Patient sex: F
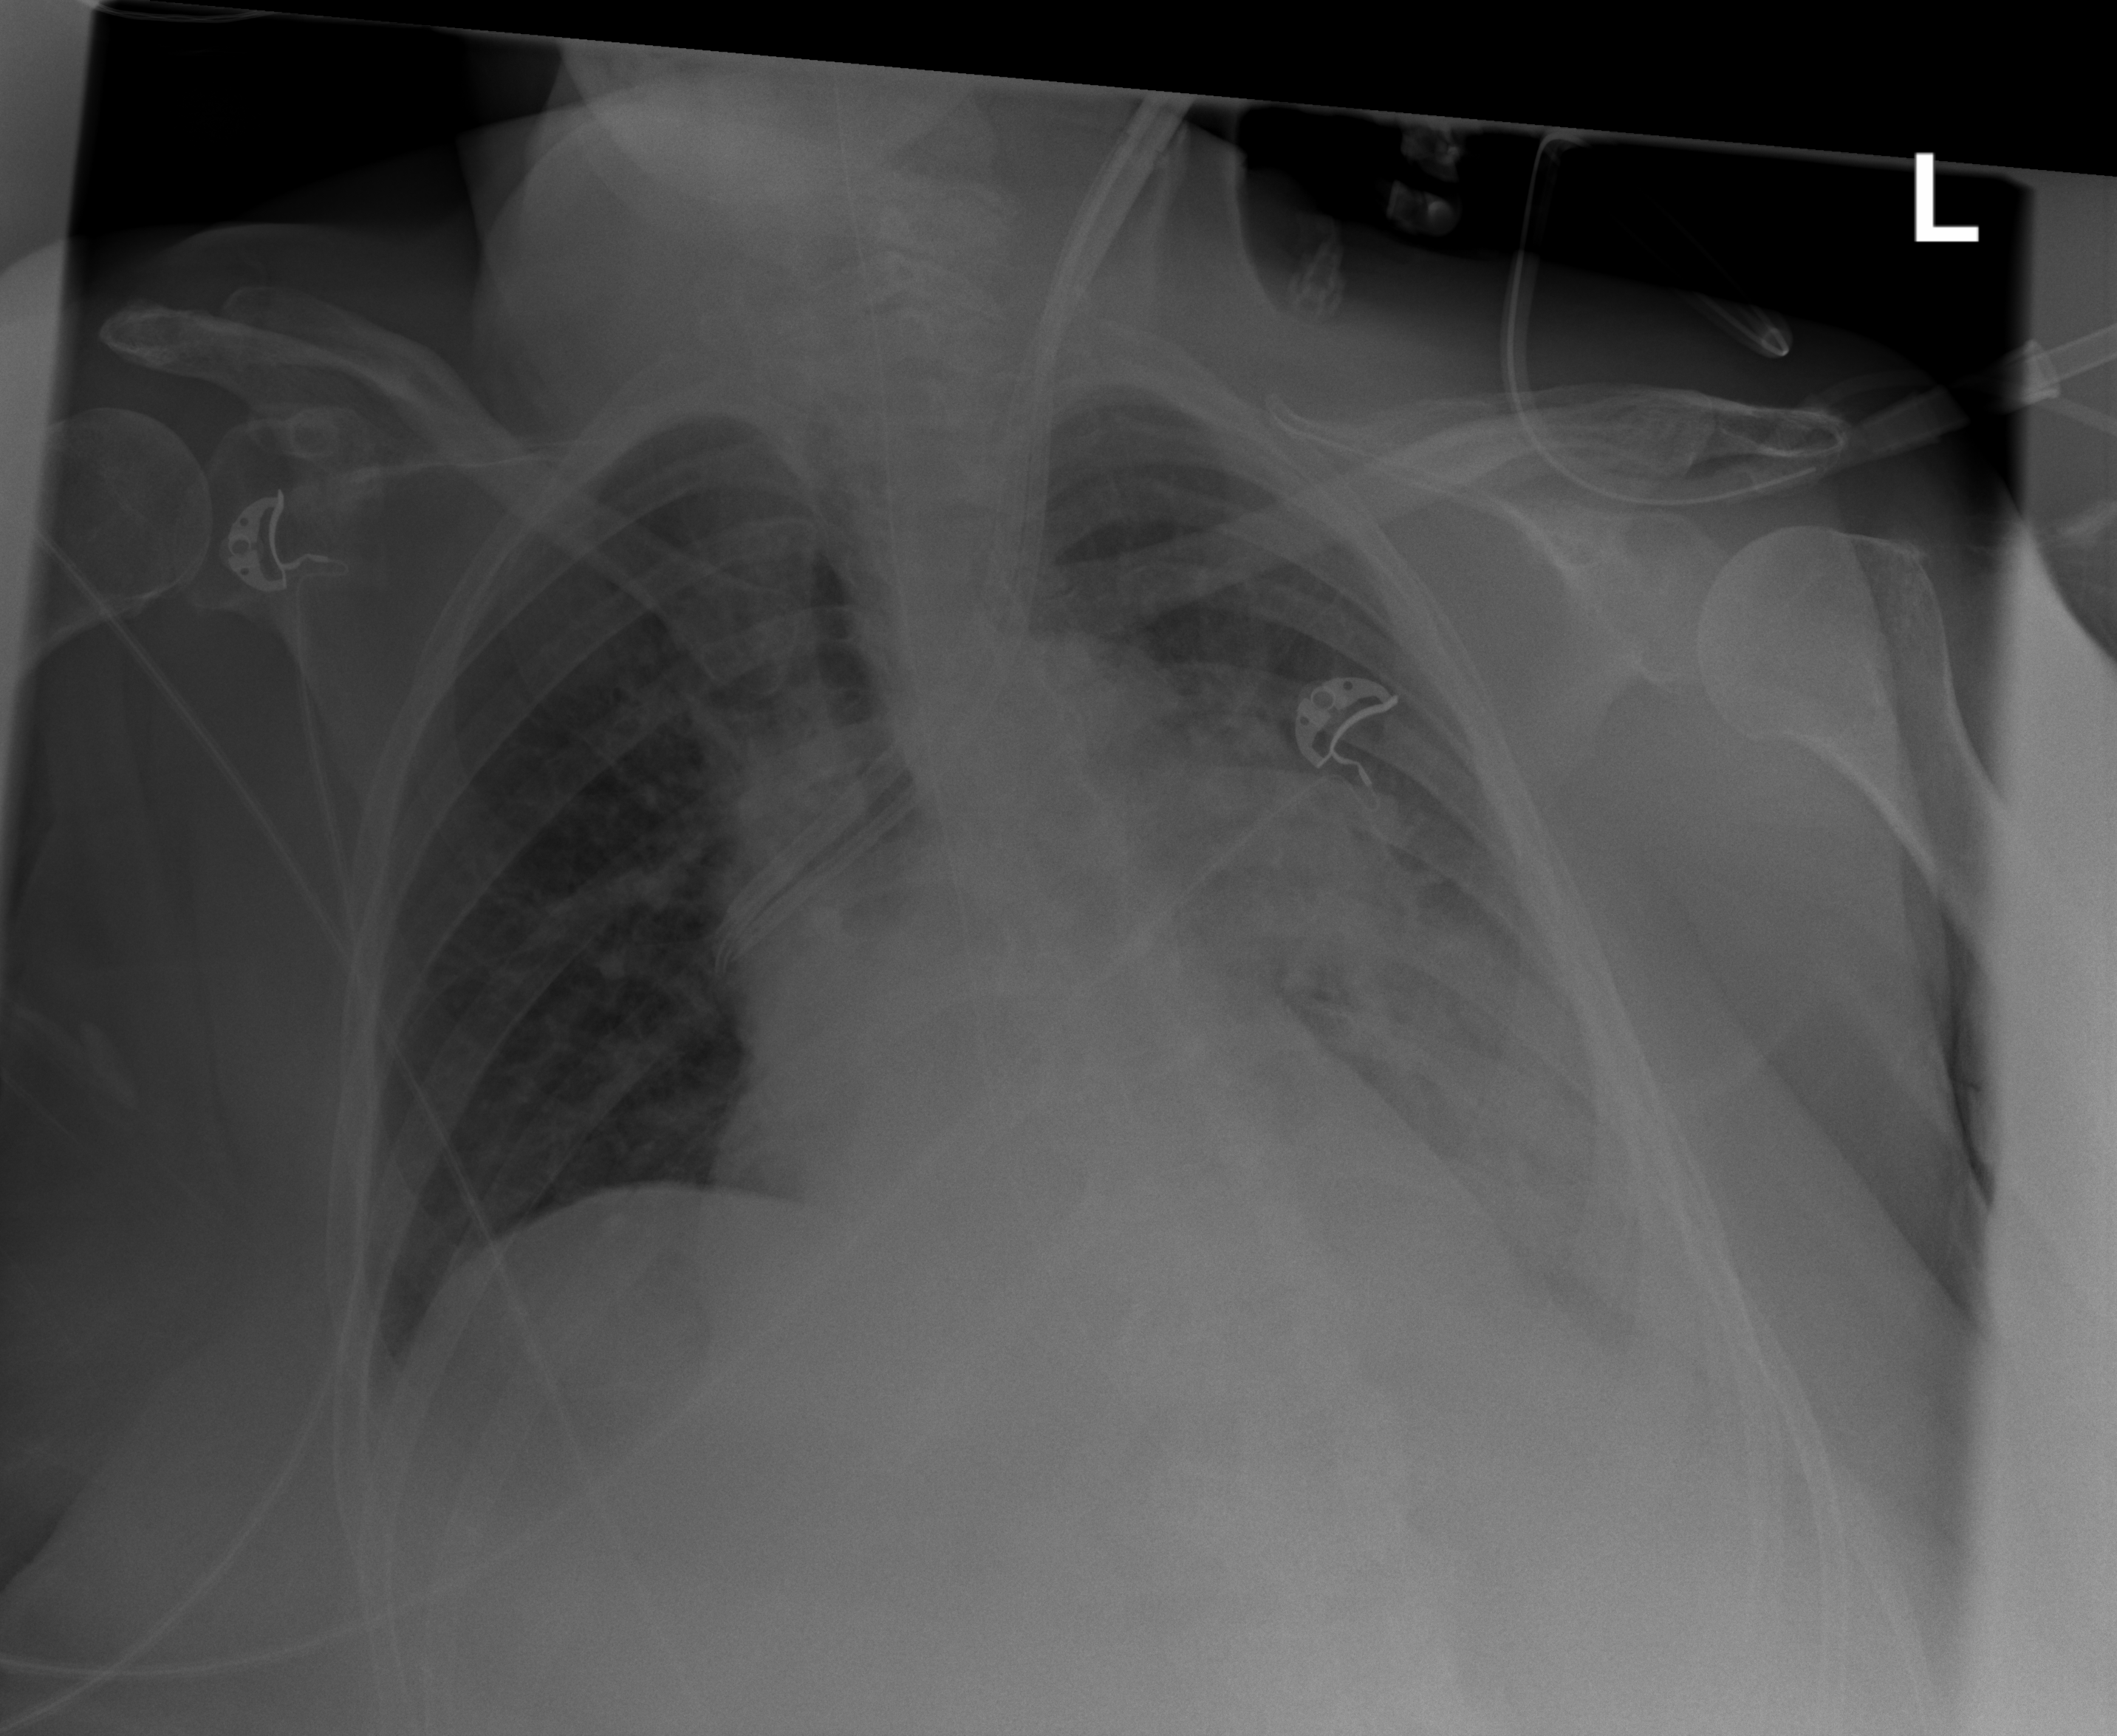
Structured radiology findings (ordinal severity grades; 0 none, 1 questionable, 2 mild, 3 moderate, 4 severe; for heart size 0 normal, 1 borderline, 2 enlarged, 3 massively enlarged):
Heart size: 2
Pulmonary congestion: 0
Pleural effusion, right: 1
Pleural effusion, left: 4
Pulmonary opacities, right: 0
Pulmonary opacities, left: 3
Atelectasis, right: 1
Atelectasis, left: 4